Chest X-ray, AP view. Patient: 43 years old, sex F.
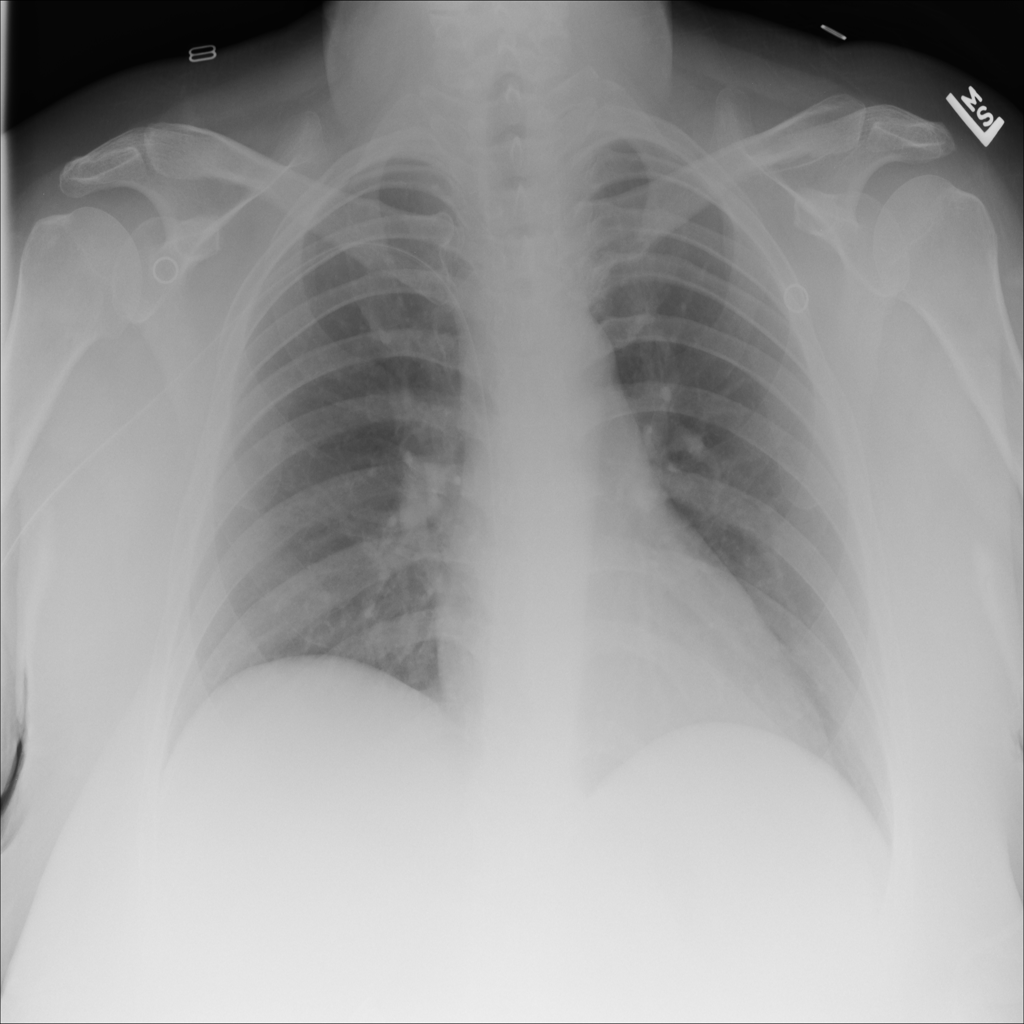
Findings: No Finding